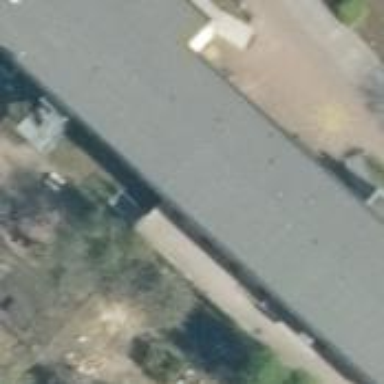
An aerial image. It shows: Kindergarten building.